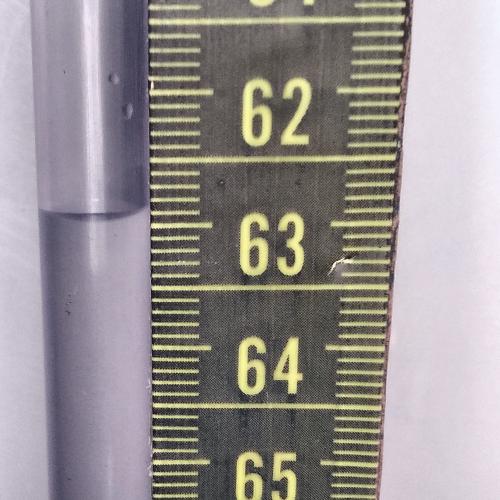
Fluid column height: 62.9 cm